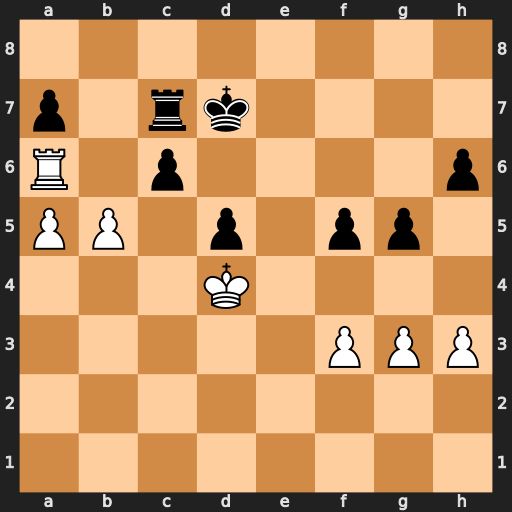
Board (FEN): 8/p1rk4/R1p4p/PP1p1pp1/3K4/5PPP/8/8
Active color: w
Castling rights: -
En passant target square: -
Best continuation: b6 axb6 axb6 Rb7 Kc5